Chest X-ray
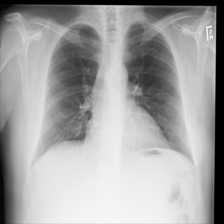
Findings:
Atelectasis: negative
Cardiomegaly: negative
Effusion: negative
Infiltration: negative
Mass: negative
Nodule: negative
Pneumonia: negative
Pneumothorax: negative
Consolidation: negative
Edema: negative
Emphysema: negative
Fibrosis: negative
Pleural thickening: negative
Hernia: negative